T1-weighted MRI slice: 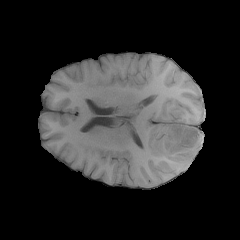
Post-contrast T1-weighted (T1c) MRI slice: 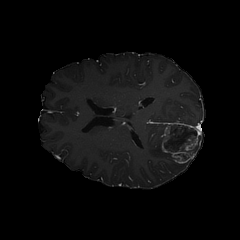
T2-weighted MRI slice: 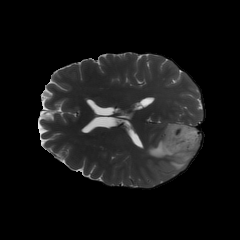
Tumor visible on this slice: yes